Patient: sex M, age 64
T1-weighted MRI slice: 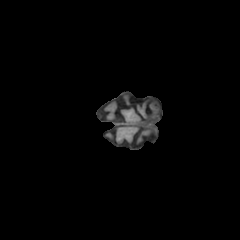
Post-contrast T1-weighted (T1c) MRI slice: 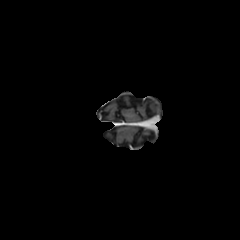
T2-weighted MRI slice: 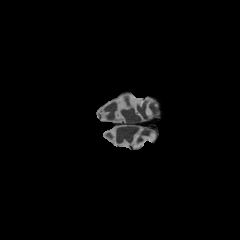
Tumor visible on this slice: no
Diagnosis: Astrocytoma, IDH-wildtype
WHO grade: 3